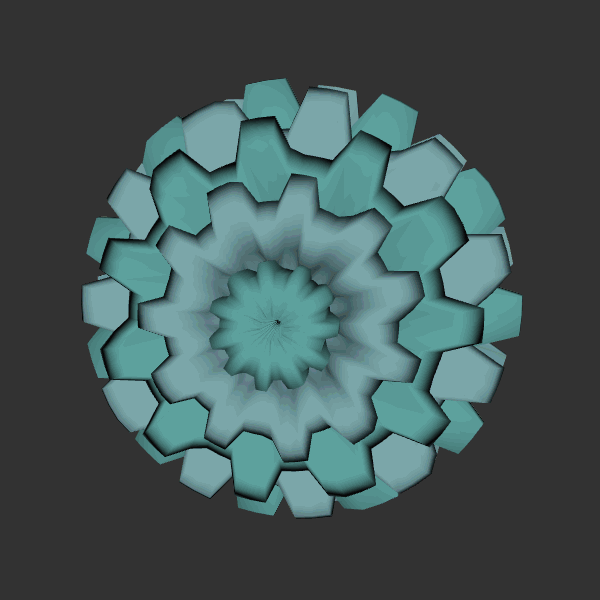
Background: dark